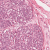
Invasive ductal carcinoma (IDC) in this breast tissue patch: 0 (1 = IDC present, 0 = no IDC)